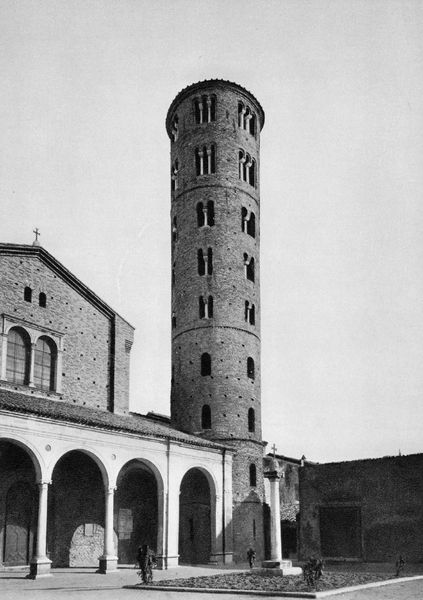
Titel: Ravenna, Sant’Apollinare Nuovo
Standort: Ravenna, Sant’Apollinare Nuovo (EU - I - Emilia-Romagna)
Schlagwörter: schatten, fenster, pfeiler, säule, säulen, park, wand, architektur, kirche, front, renaissance, turm, garten, aussicht, bogen, italien, mauer, hof, platz, rundbogen, jugendstil, foto, fotografie, bögen, eingang, innenhof, kolonnen, glockenturm, kloster, kreuz, schwarz-weiß, flanieren, arkaden, statuen, triforium, beet, abtei, schief, glocken, pisa, campanile, bauwerk, baptisterium, romanisch, bogengang, biforium, kirchhof, areal, rturm, goben, companile